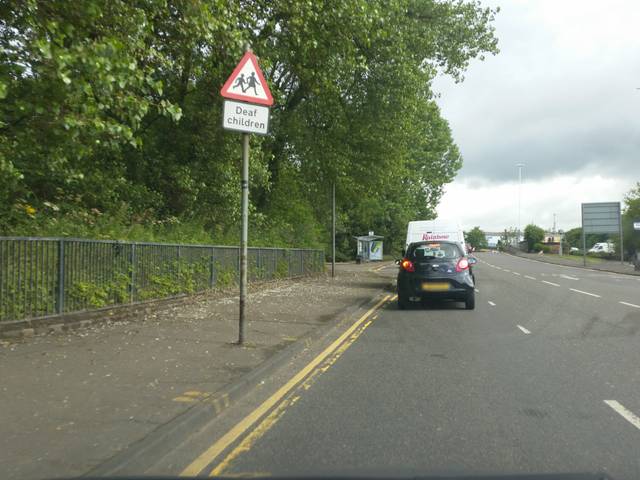
Region: United Kingdom
Coordinates: 55.868, -4.235